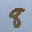
Label: 8